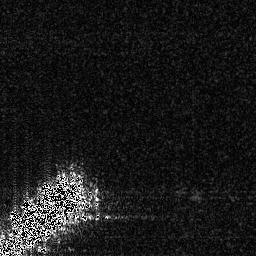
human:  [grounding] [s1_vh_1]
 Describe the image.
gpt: In the satellite image, there is  <ref>1 large ship </ref> <box>[[1, 66, 33, 87, 0]]</box> located at bottom left.